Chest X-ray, PA view. Patient: 59 years old, sex M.
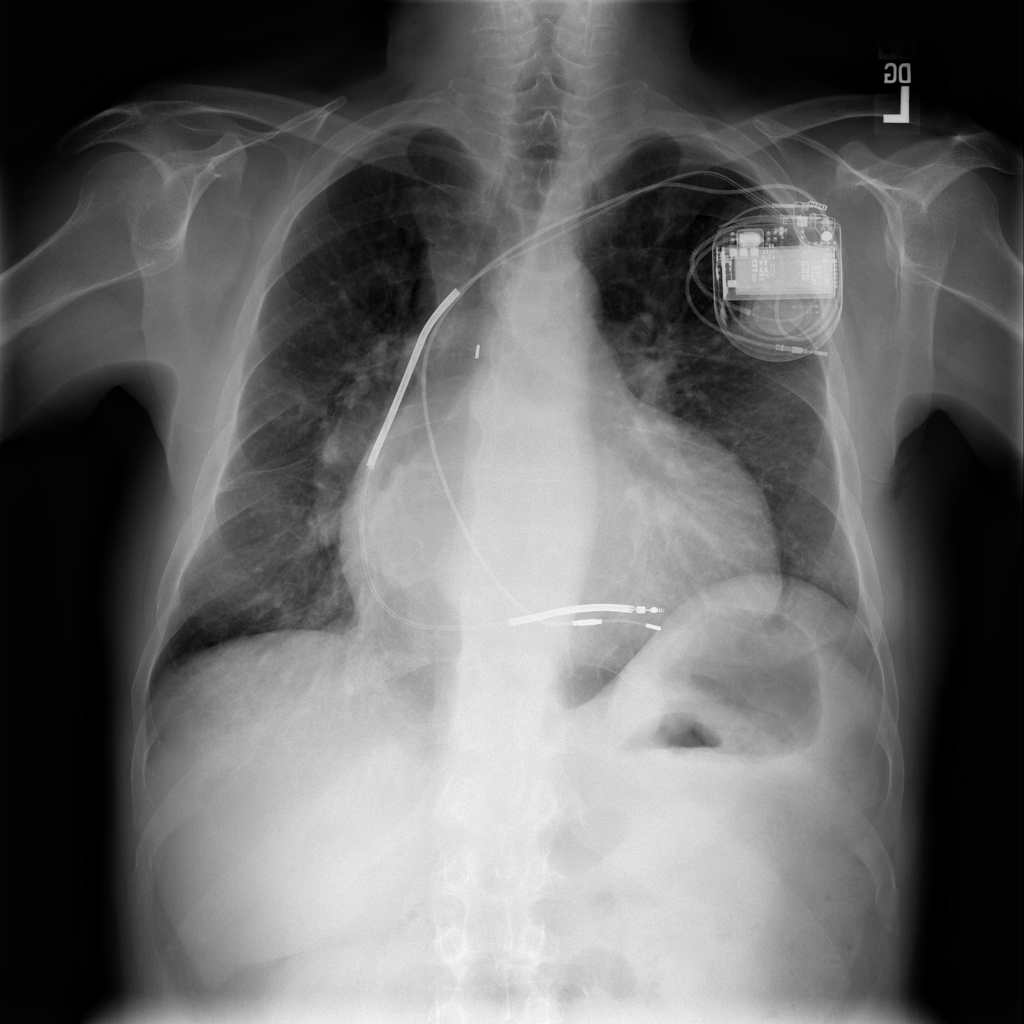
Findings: Cardiomegaly